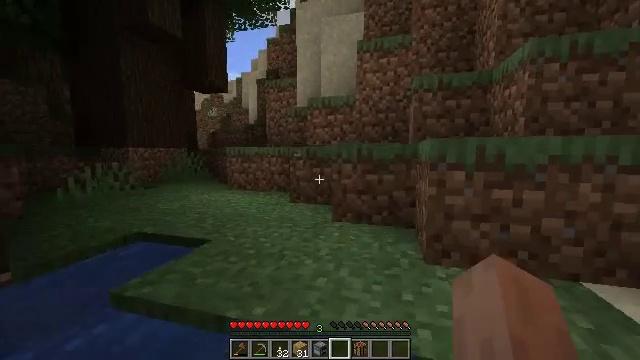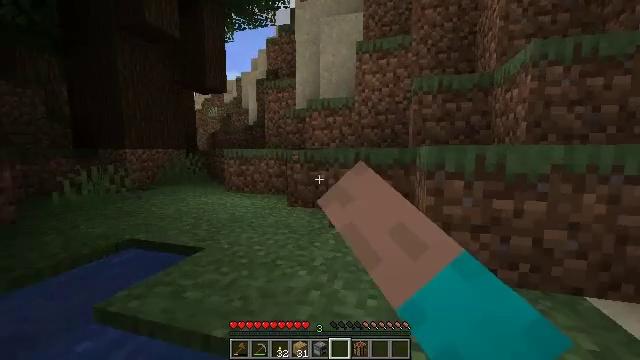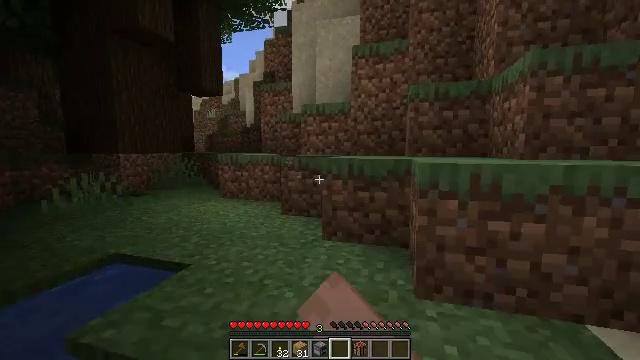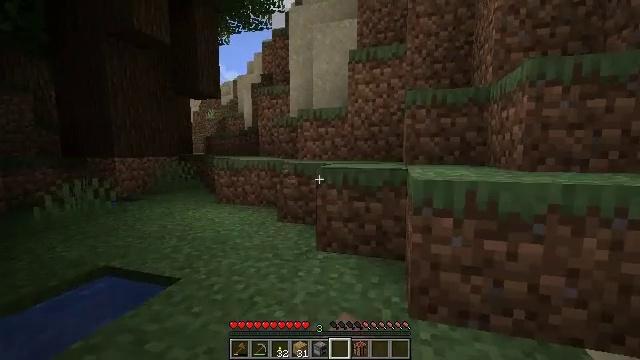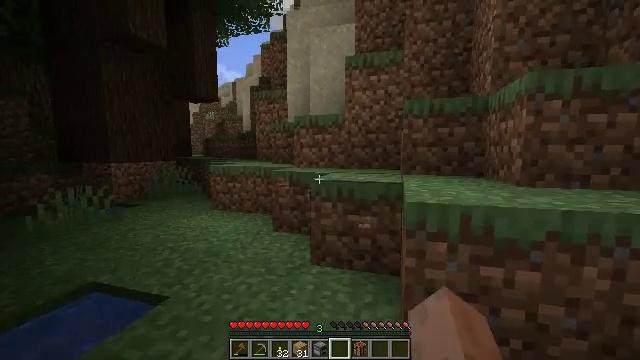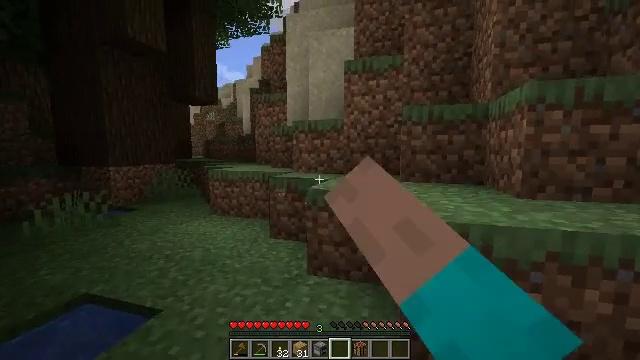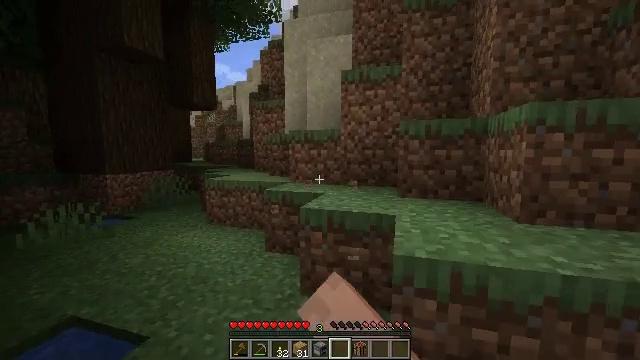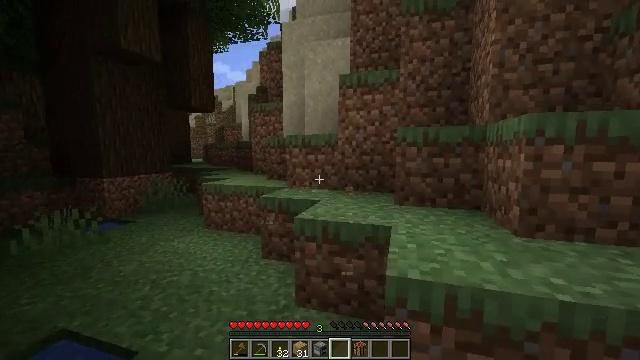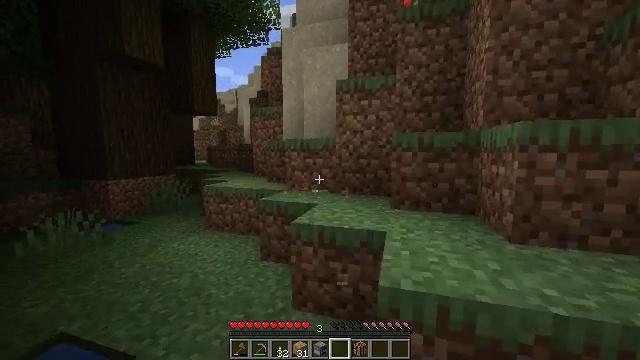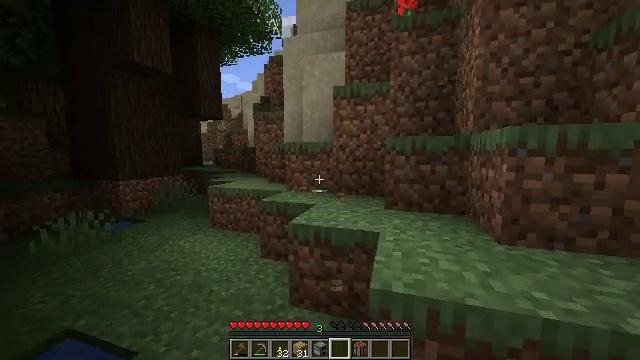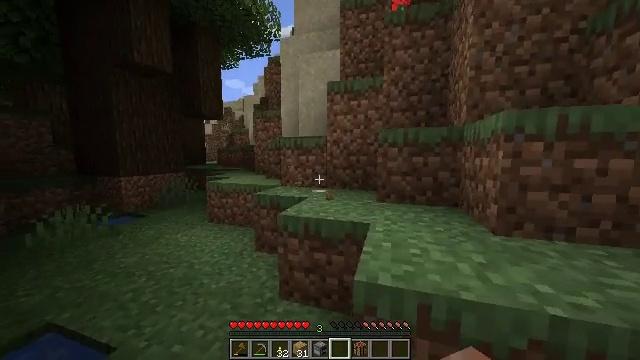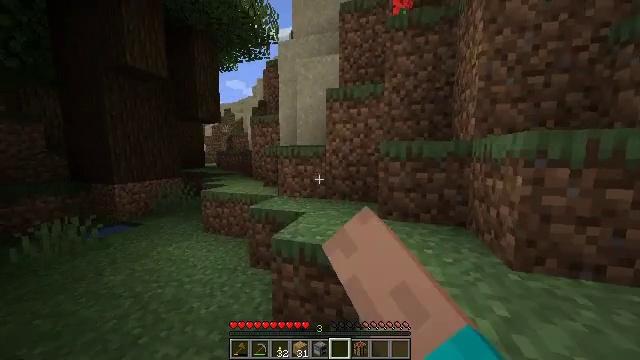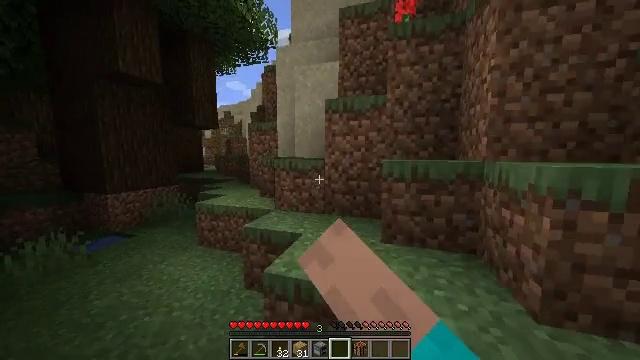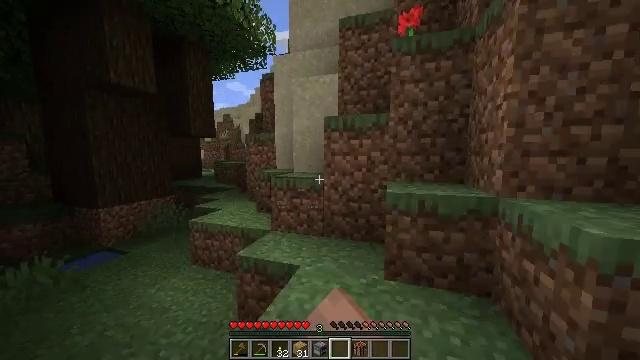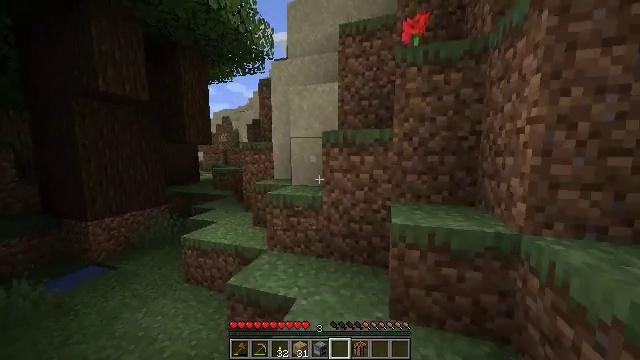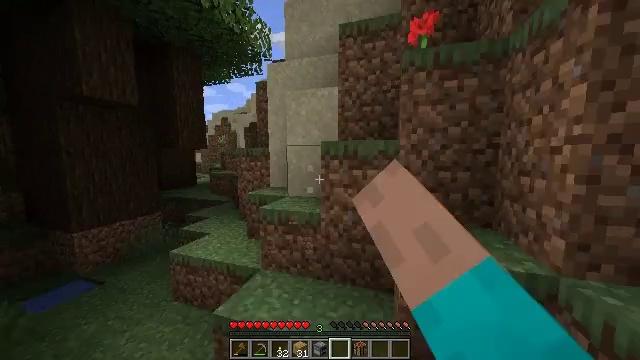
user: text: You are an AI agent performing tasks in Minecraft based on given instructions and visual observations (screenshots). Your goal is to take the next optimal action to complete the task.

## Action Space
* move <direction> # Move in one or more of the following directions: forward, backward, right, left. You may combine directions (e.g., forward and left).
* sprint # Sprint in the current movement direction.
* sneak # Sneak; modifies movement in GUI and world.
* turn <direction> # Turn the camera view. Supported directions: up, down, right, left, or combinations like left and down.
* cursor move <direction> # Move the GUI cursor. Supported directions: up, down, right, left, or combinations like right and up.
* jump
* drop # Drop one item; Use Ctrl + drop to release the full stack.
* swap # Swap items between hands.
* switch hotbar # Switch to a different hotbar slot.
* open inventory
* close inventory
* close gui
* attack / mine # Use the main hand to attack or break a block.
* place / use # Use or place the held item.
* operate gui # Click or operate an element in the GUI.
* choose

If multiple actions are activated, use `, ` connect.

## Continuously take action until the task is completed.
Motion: motion action
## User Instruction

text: Obtain red mushroom blocks for decoration.
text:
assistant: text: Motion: move forward and move right, sprint, attack / mine, jump
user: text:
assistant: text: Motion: move forward and move right, sprint, attack / mine, jump
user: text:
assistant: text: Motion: move forward and move right, sprint, attack / mine, jump
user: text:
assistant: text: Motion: move forward and move right, sprint, attack / mine, jump
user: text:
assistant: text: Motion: move forward and move right, sprint, attack / mine, jump
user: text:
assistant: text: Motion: move forward and move right, sprint, attack / mine, jump
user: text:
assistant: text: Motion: move forward and move right, sprint, attack / mine, jump
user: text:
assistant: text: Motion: move forward, sprint, attack / mine, jump
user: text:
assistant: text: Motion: move forward, sprint, attack / mine, jump
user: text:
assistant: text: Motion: move forward, sprint, attack / mine, jump
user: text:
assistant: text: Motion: move forward, sprint, attack / mine, jump
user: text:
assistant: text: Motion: move forward, sprint, attack / mine, jump
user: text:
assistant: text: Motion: move forward, sprint, attack / mine, jump
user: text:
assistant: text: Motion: move forward, sprint, attack / mine, jump
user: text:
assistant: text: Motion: move forward, sprint, attack / mine, jump
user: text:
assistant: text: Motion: move forward, sprint, attack / mine, jump
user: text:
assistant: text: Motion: move forward, sprint, jump
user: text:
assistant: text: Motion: move forward, sprint, jump
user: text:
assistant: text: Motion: move forward, sprint, turn right, jump
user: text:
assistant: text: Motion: move forward, sprint, jump
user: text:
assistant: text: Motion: sprint
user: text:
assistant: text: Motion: sprint
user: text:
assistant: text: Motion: no_op
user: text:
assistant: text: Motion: no_op
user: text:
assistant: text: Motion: no_op
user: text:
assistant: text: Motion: no_op
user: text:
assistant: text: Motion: no_op
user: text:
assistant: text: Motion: no_op
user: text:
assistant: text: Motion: no_op
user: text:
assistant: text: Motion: no_op